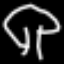
Label: mushroom